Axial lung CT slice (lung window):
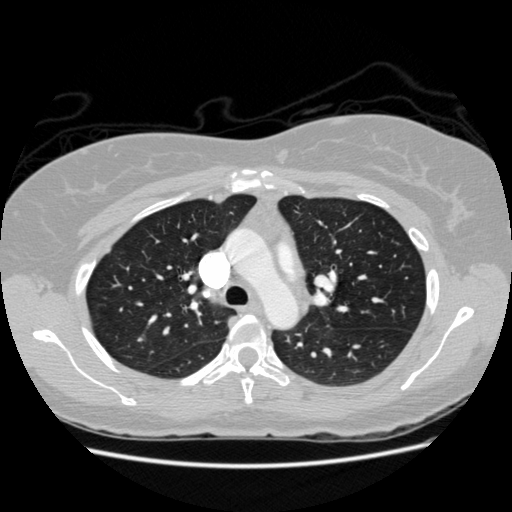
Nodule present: no